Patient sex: F
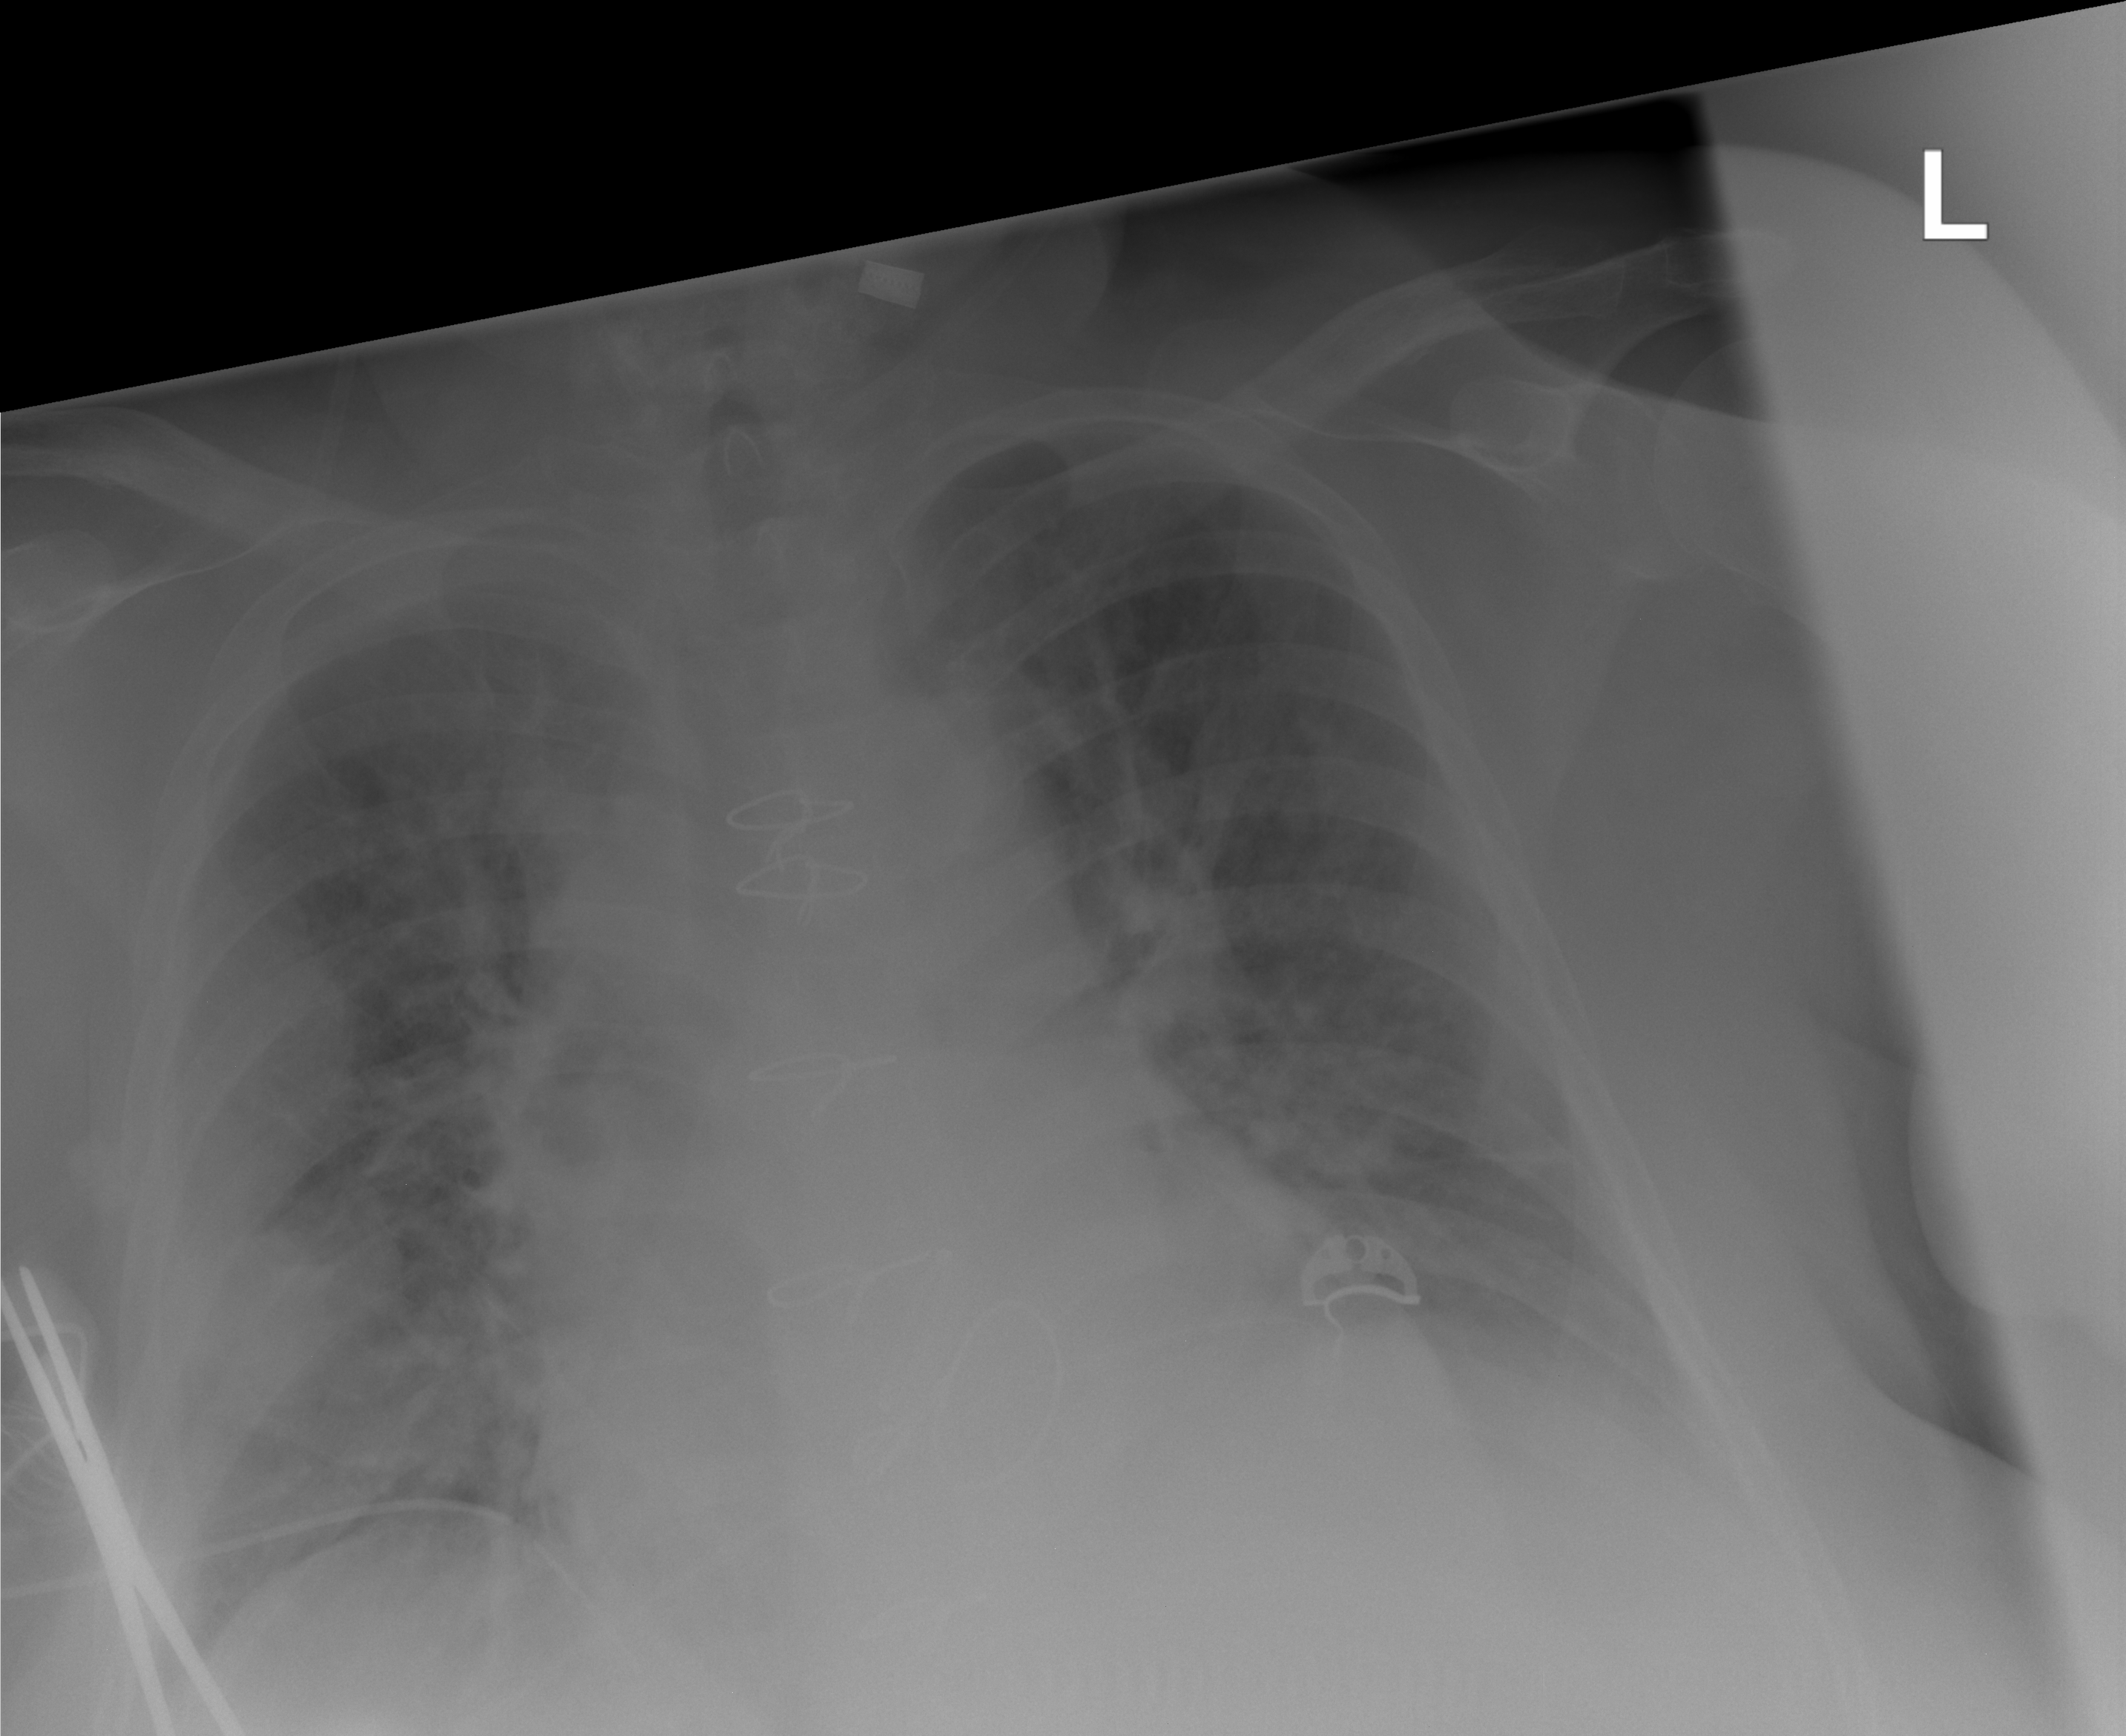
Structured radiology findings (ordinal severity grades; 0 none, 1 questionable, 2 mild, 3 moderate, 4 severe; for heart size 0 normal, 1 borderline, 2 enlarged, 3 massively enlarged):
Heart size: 1
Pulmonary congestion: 2
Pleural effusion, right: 3
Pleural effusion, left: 2
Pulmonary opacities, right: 1
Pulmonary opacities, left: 1
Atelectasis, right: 2
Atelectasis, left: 2